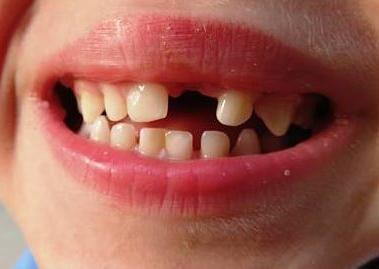
Condition: hypodontia